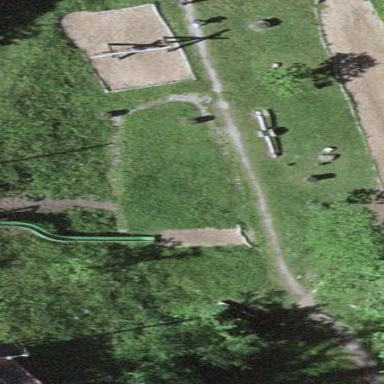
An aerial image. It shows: Playground area for leisure activities on the land.